Field crop: maize
Growth stage: 2
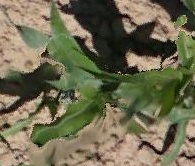
Species: maize